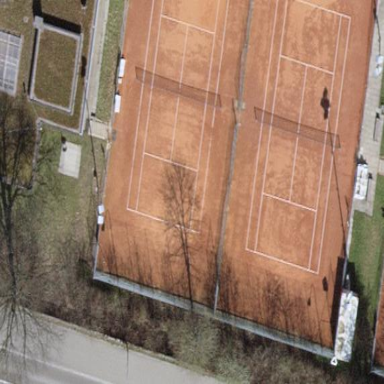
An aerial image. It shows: Sandy tennis court on pitch designated for leisure land.